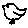
Label: bird